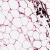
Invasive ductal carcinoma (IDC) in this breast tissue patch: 0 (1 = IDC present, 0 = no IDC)